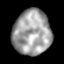
Tissue: lung
Cell type: Others
Senescence score: 0.1844
Nuclear area (px): 1675
Mean DAPI intensity: 159.866